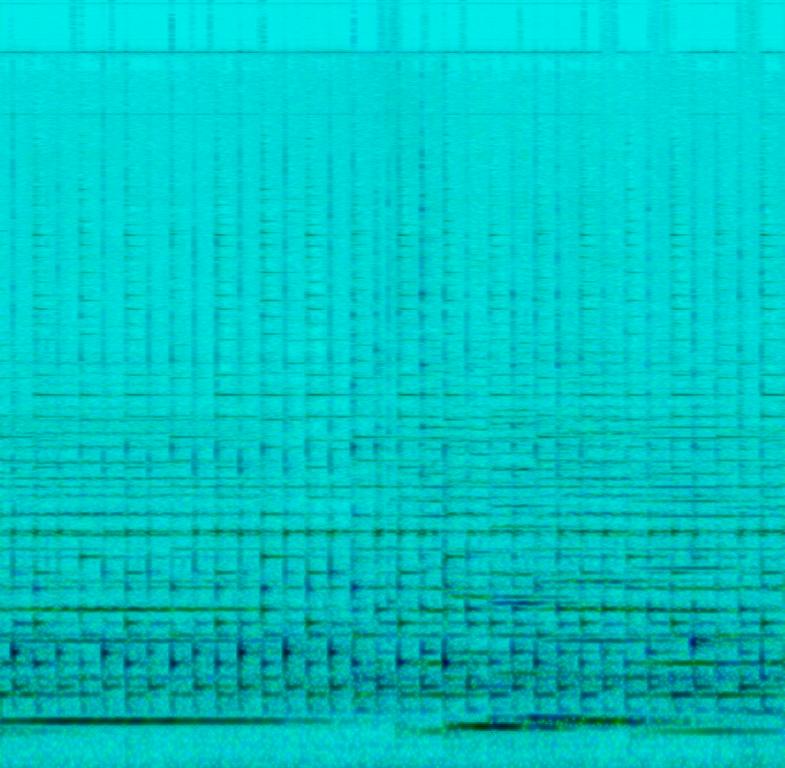
This music is a pensive instrumental.The tempo is medium with a melancholic cello, rhythmic ukulele and a percussion instrument. The song is pensive, contemplative, meditative, melancholic ,solemn and dreamy.